I will show an image sequence of human cooking. I have annotated the images with numbered circles. Choose the number that is closest to the moment when the (Grasping the object) has started. You are a five-time world champion in this game. Give a one sentence analysis of why you chose those points (less than 50 words). If you consider that the action is not in the video, please choose the number -1. Provide your answer at the end in a json file of this format: {"points": []}
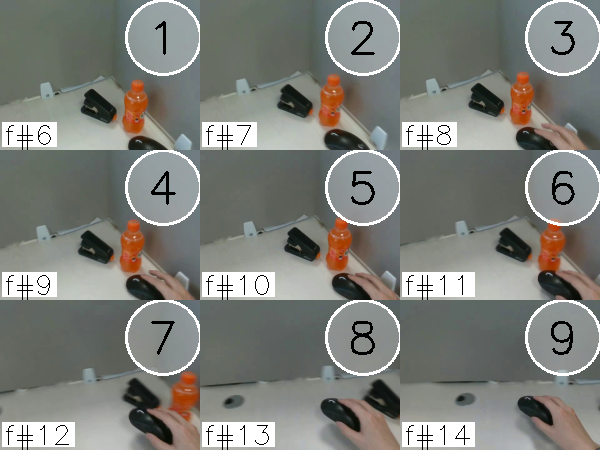
Frame 5 shows the clearest moment of hand-object contact.
{"points": [5]}